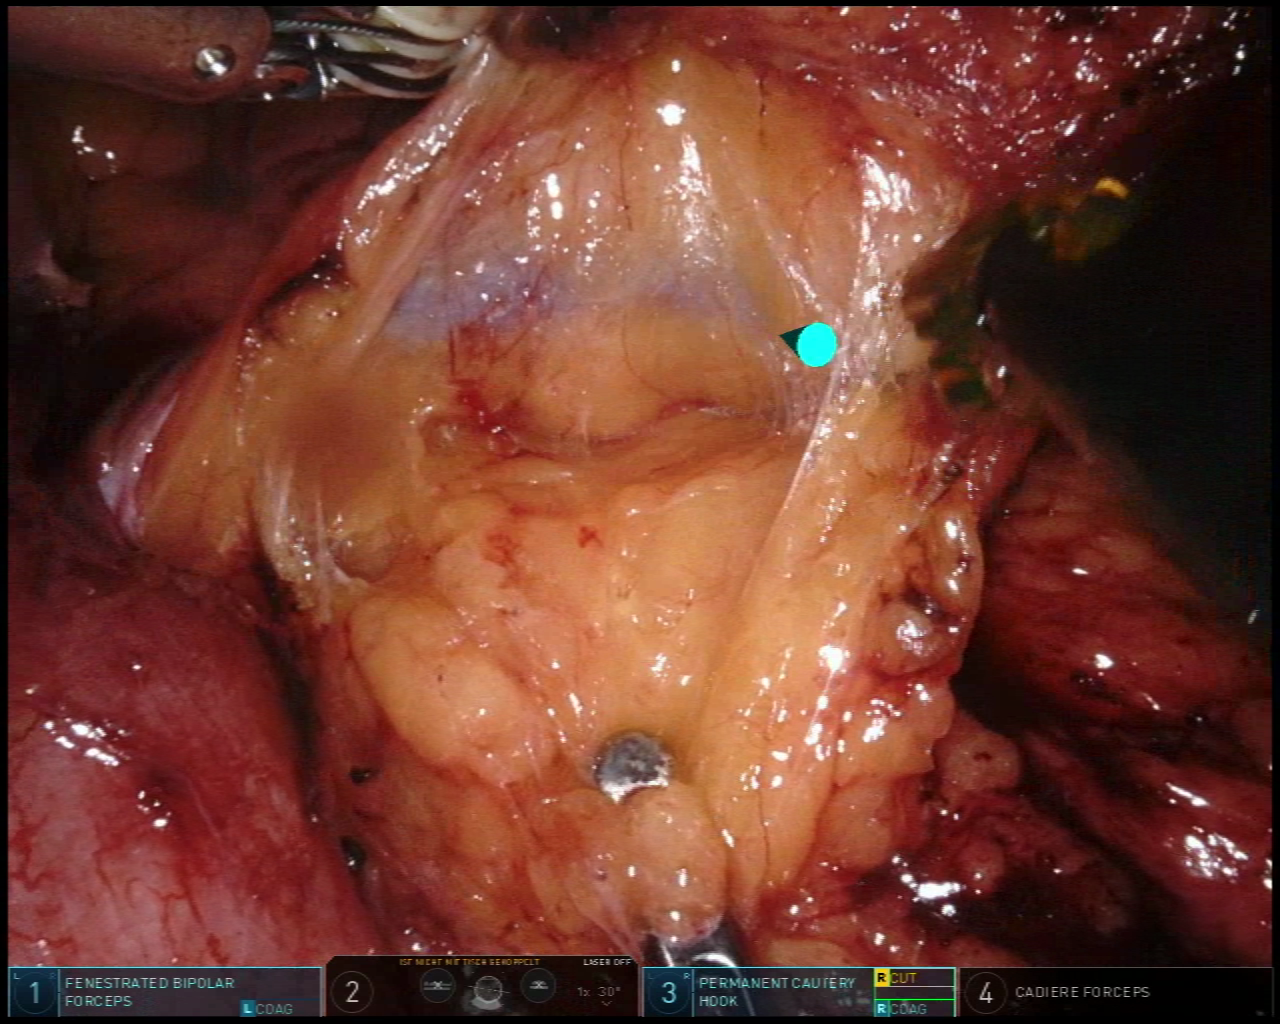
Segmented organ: intestinal_veins
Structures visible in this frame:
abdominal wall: no
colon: yes
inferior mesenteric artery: no
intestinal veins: yes
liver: no
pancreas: no
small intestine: no
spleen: no
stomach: no
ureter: no
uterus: no
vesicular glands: no